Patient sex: M
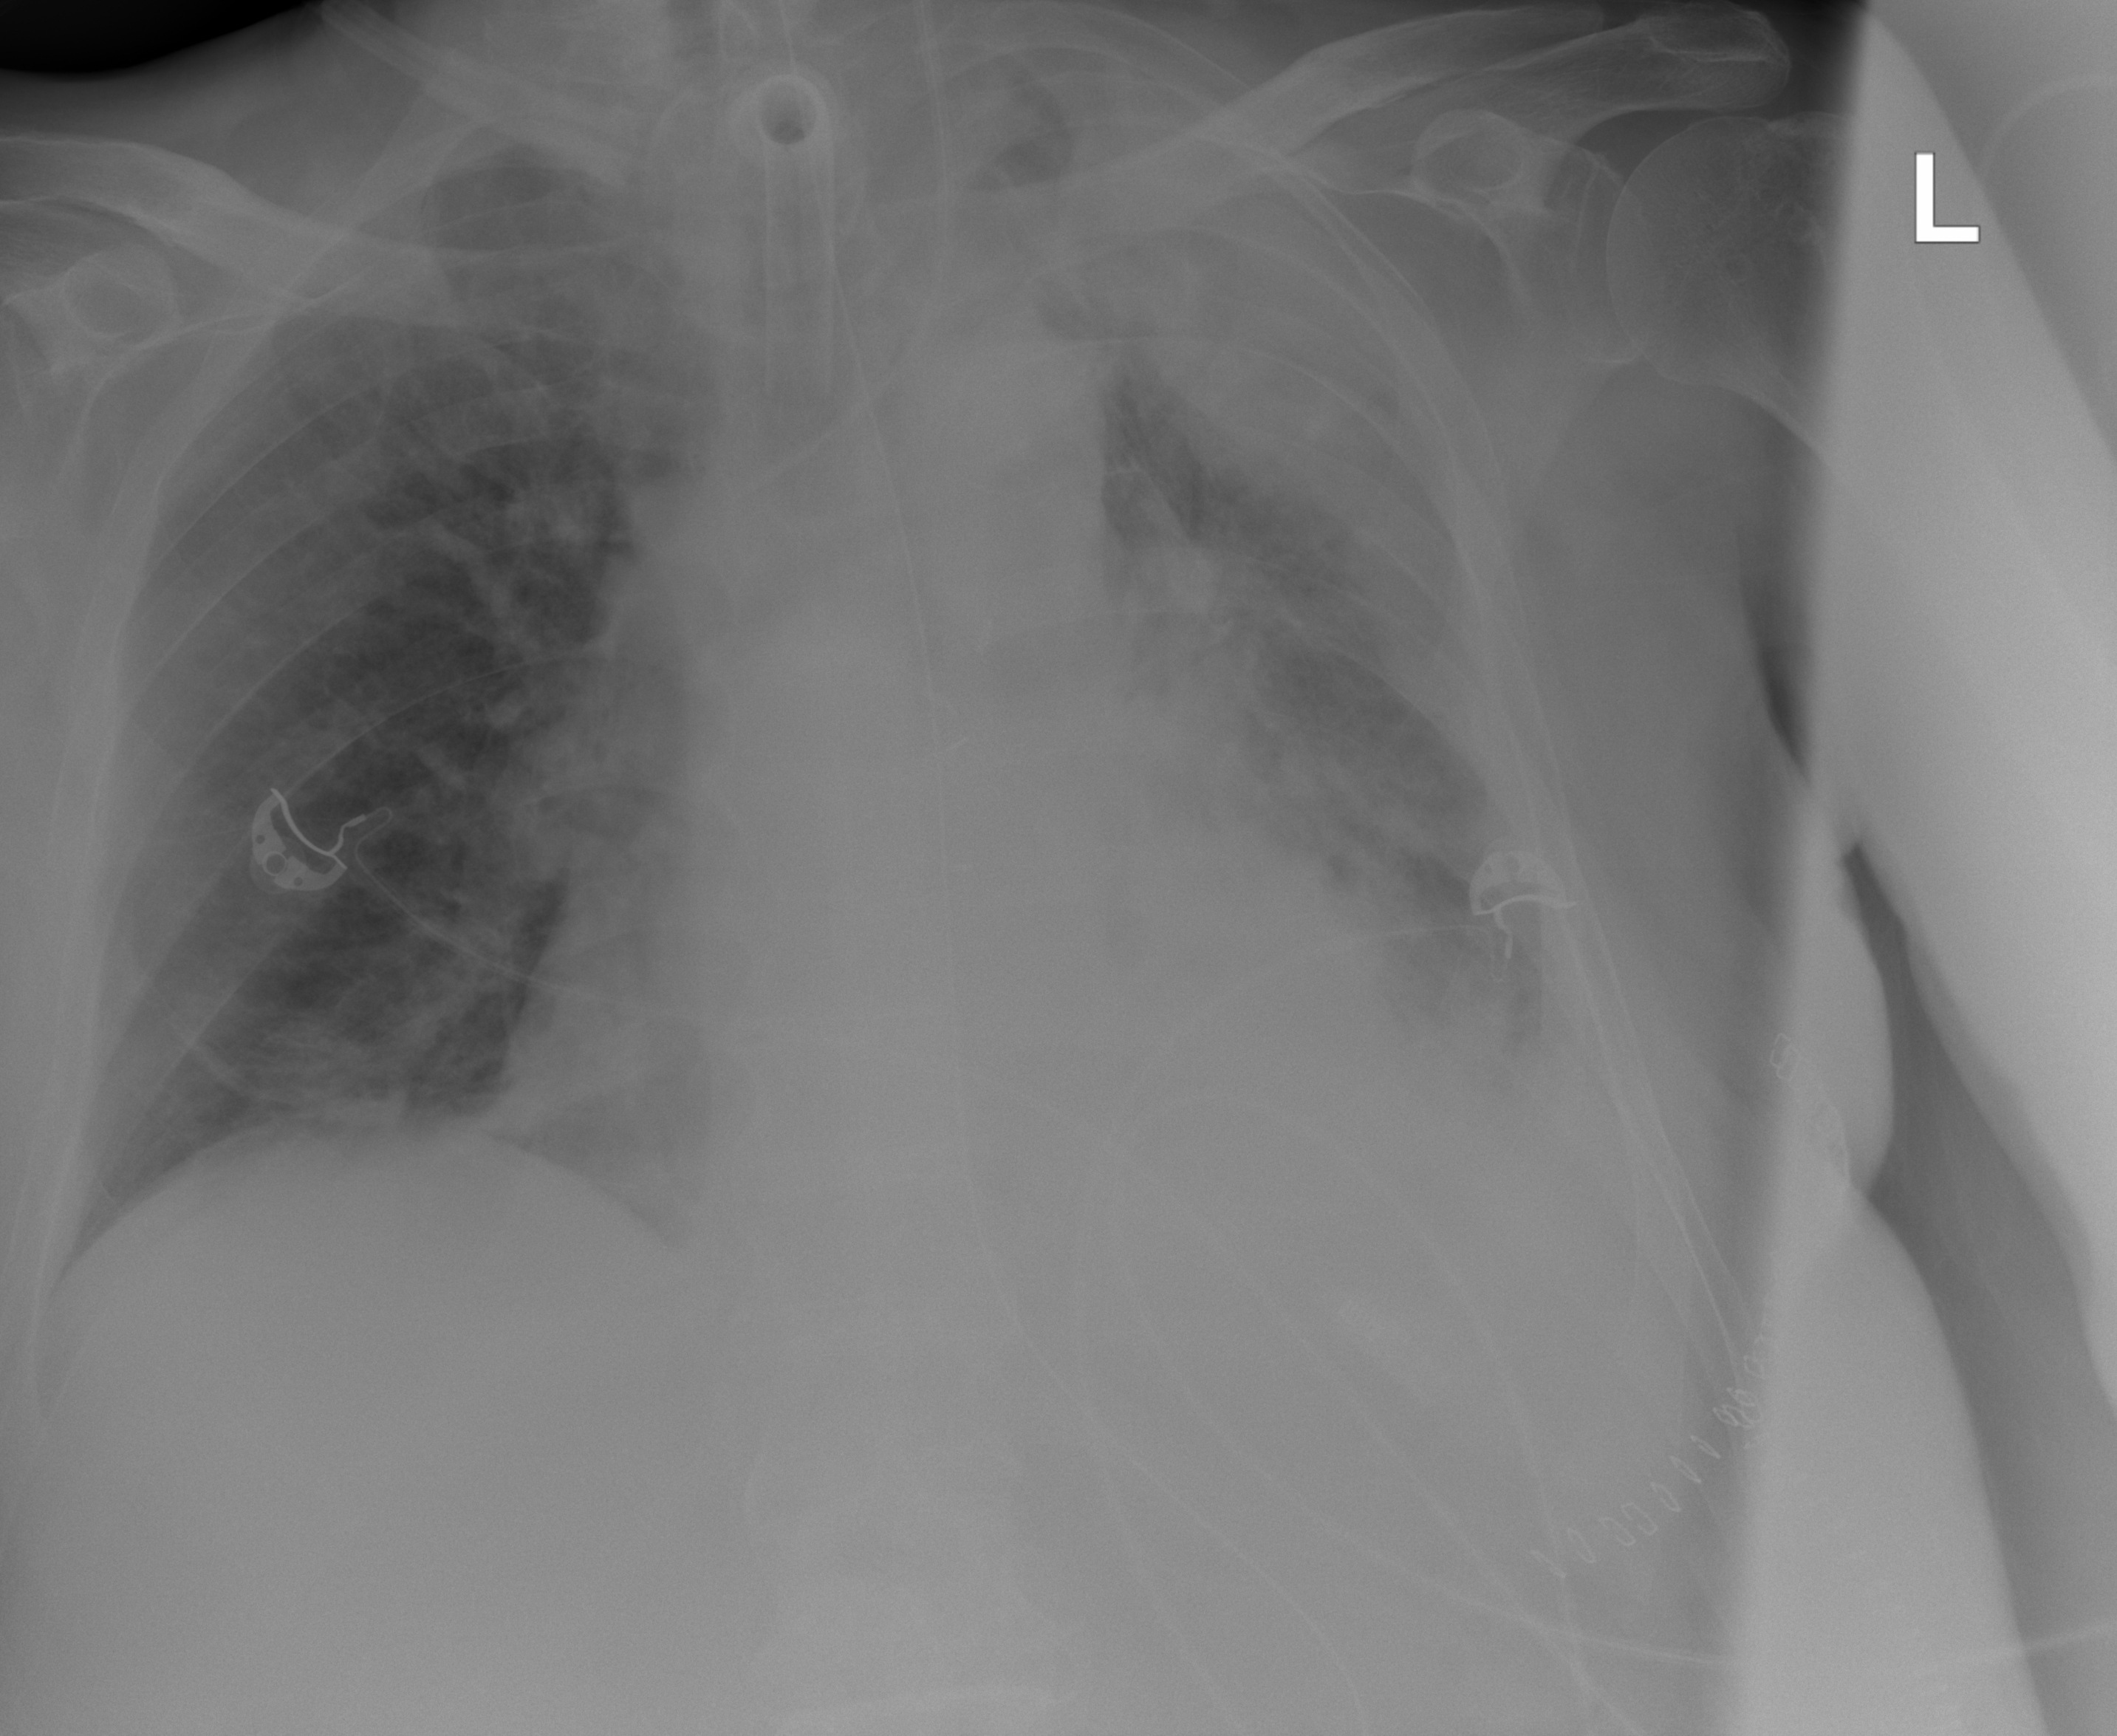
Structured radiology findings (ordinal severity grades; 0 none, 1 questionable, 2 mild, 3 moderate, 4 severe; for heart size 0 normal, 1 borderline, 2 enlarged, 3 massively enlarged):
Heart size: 2
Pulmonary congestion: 2
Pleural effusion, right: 1
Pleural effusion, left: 3
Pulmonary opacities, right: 3
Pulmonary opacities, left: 3
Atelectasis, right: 2
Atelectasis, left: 2